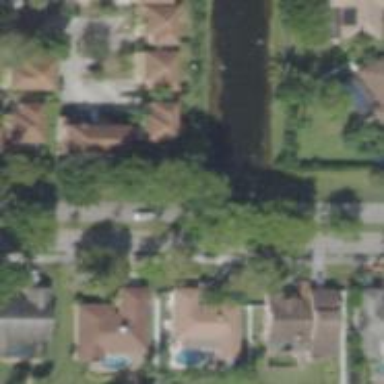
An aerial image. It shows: Canal.